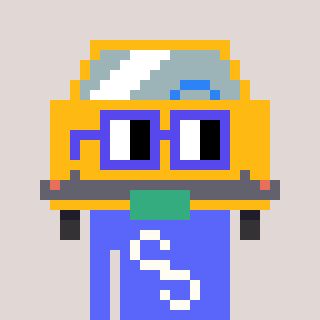
a pixel art character with square blue glasses, a taxi-shaped head and a purple-colored body on a warm background